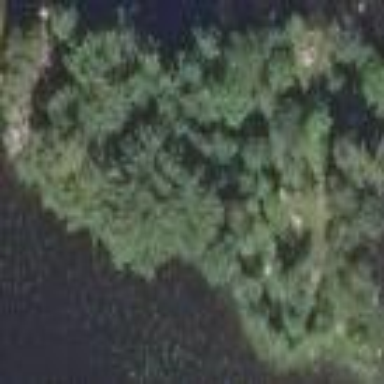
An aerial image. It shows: Island covered with woodland.